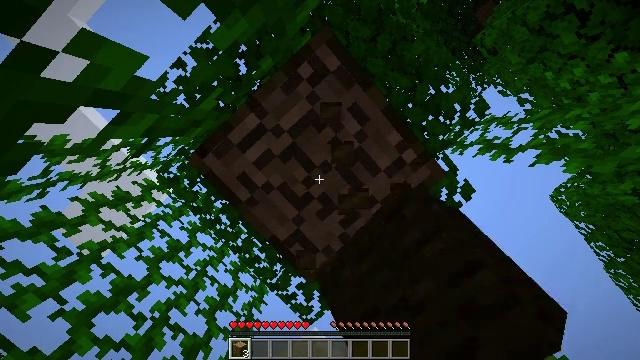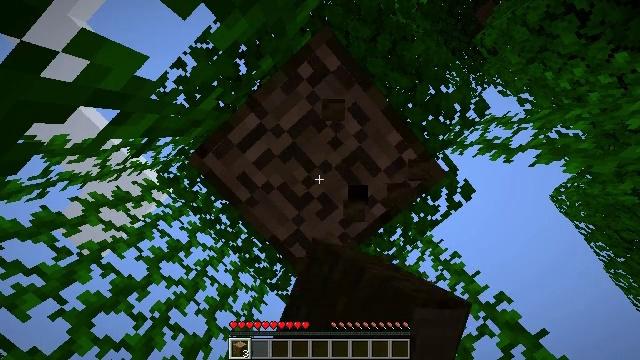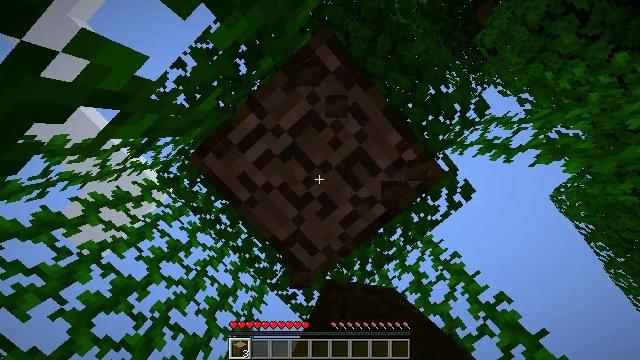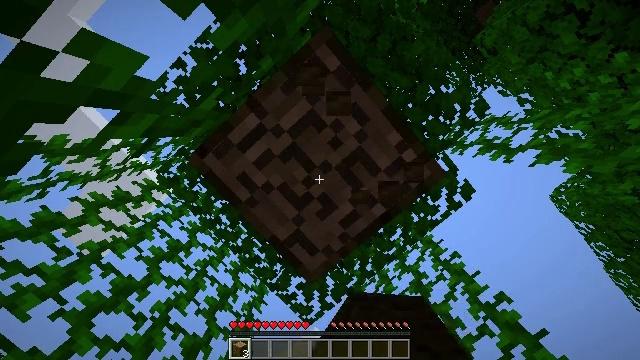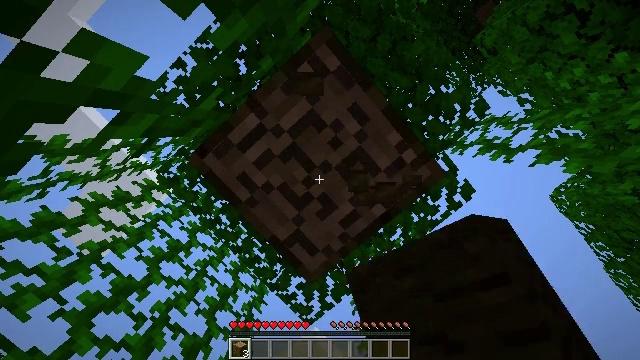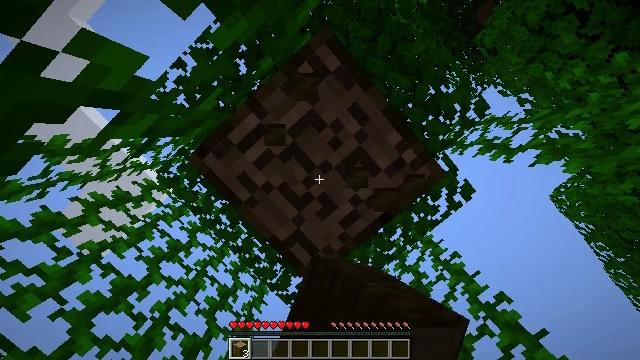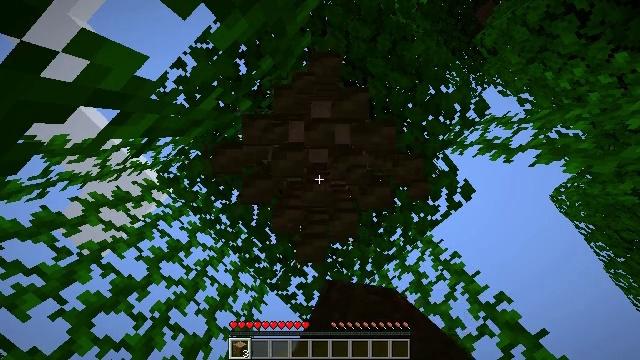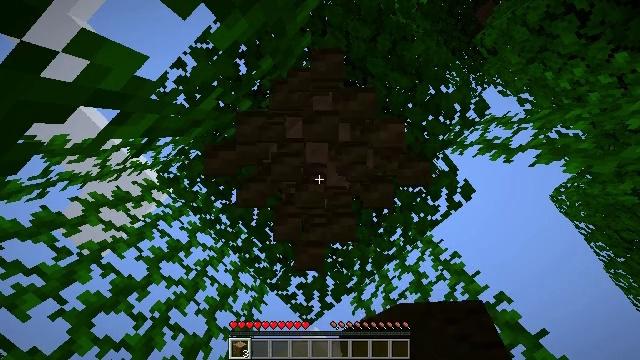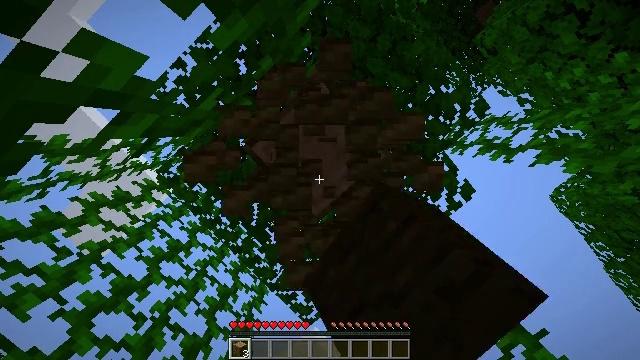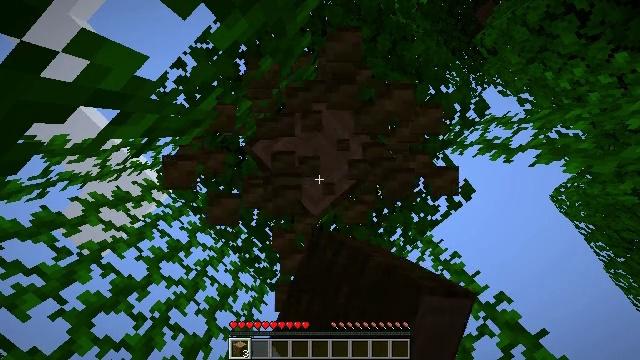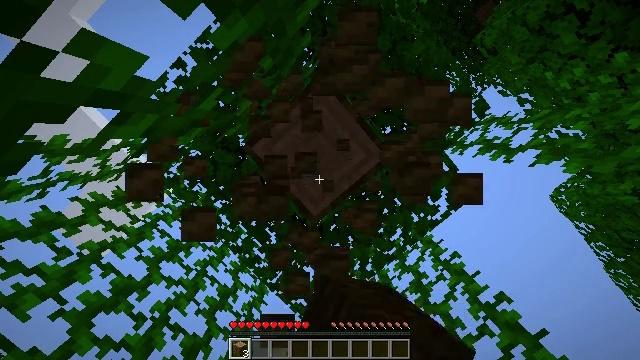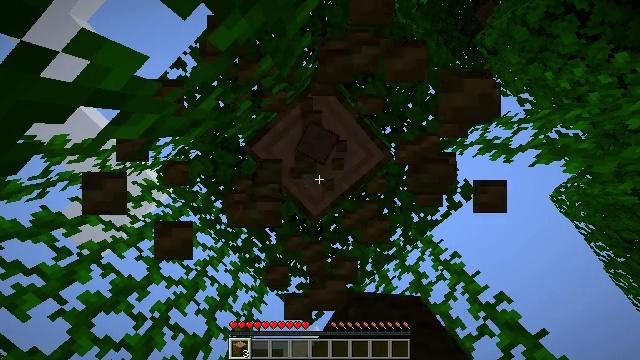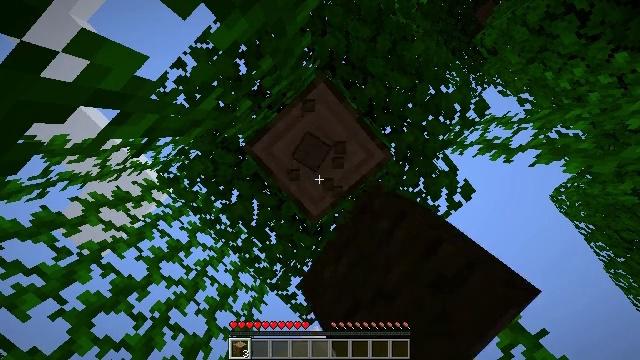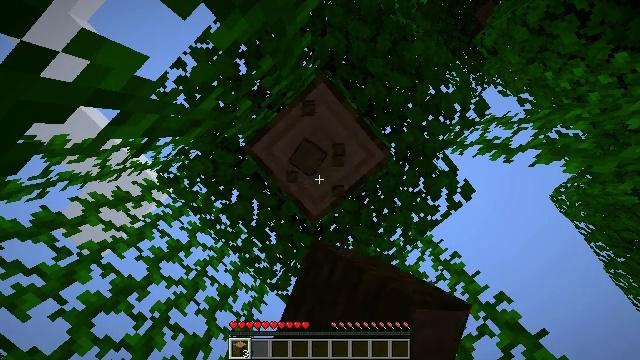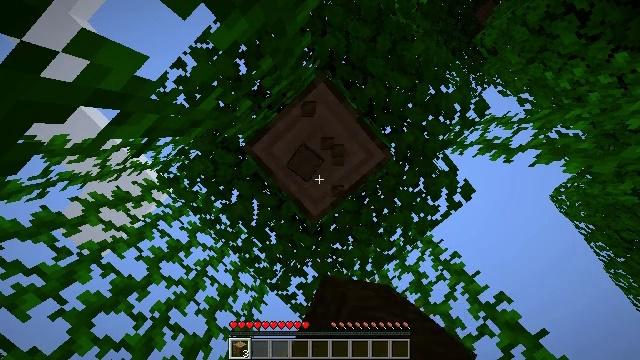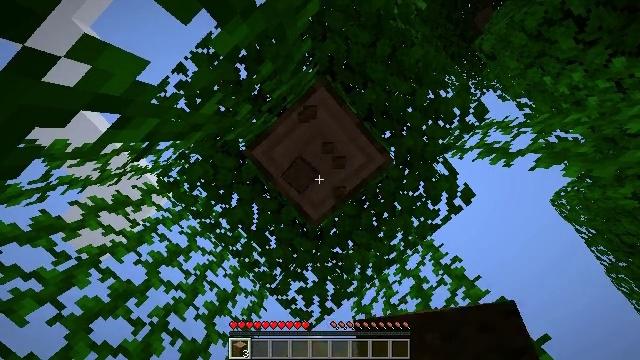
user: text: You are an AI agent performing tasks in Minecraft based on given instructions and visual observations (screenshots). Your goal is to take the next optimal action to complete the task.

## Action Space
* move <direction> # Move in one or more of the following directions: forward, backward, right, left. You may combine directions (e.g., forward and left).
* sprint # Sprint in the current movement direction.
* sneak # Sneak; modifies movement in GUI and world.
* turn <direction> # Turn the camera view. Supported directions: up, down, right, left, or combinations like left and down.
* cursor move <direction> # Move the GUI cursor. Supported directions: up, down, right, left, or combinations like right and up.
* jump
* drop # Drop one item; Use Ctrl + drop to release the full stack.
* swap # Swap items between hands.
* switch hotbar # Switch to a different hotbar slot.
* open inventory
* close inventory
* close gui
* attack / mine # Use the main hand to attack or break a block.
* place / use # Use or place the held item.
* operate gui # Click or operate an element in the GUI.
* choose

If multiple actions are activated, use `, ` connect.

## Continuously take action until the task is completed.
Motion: motion action
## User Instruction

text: Break the jungle log to gather wood.
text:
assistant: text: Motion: attack / mine
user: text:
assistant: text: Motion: attack / mine
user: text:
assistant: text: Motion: attack / mine
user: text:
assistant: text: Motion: attack / mine
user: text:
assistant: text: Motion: attack / mine
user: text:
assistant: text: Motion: attack / mine
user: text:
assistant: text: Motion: attack / mine
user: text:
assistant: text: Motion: attack / mine
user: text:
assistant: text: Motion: attack / mine
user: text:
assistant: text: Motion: attack / mine
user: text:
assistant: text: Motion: attack / mine
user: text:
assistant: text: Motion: attack / mine
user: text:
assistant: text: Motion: attack / mine
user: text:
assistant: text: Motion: attack / mine
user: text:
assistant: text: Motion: attack / mine
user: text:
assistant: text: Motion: attack / mine
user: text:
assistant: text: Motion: attack / mine
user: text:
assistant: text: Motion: attack / mine
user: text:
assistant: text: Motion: attack / mine
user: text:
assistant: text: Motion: attack / mine
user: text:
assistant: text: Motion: attack / mine
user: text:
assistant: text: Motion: attack / mine
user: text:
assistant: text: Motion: attack / mine
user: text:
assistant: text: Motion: attack / mine
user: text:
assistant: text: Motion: attack / mine
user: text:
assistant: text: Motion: attack / mine
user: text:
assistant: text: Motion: attack / mine
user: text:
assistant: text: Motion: attack / mine
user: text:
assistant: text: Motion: attack / mine
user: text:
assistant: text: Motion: attack / mine